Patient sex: F
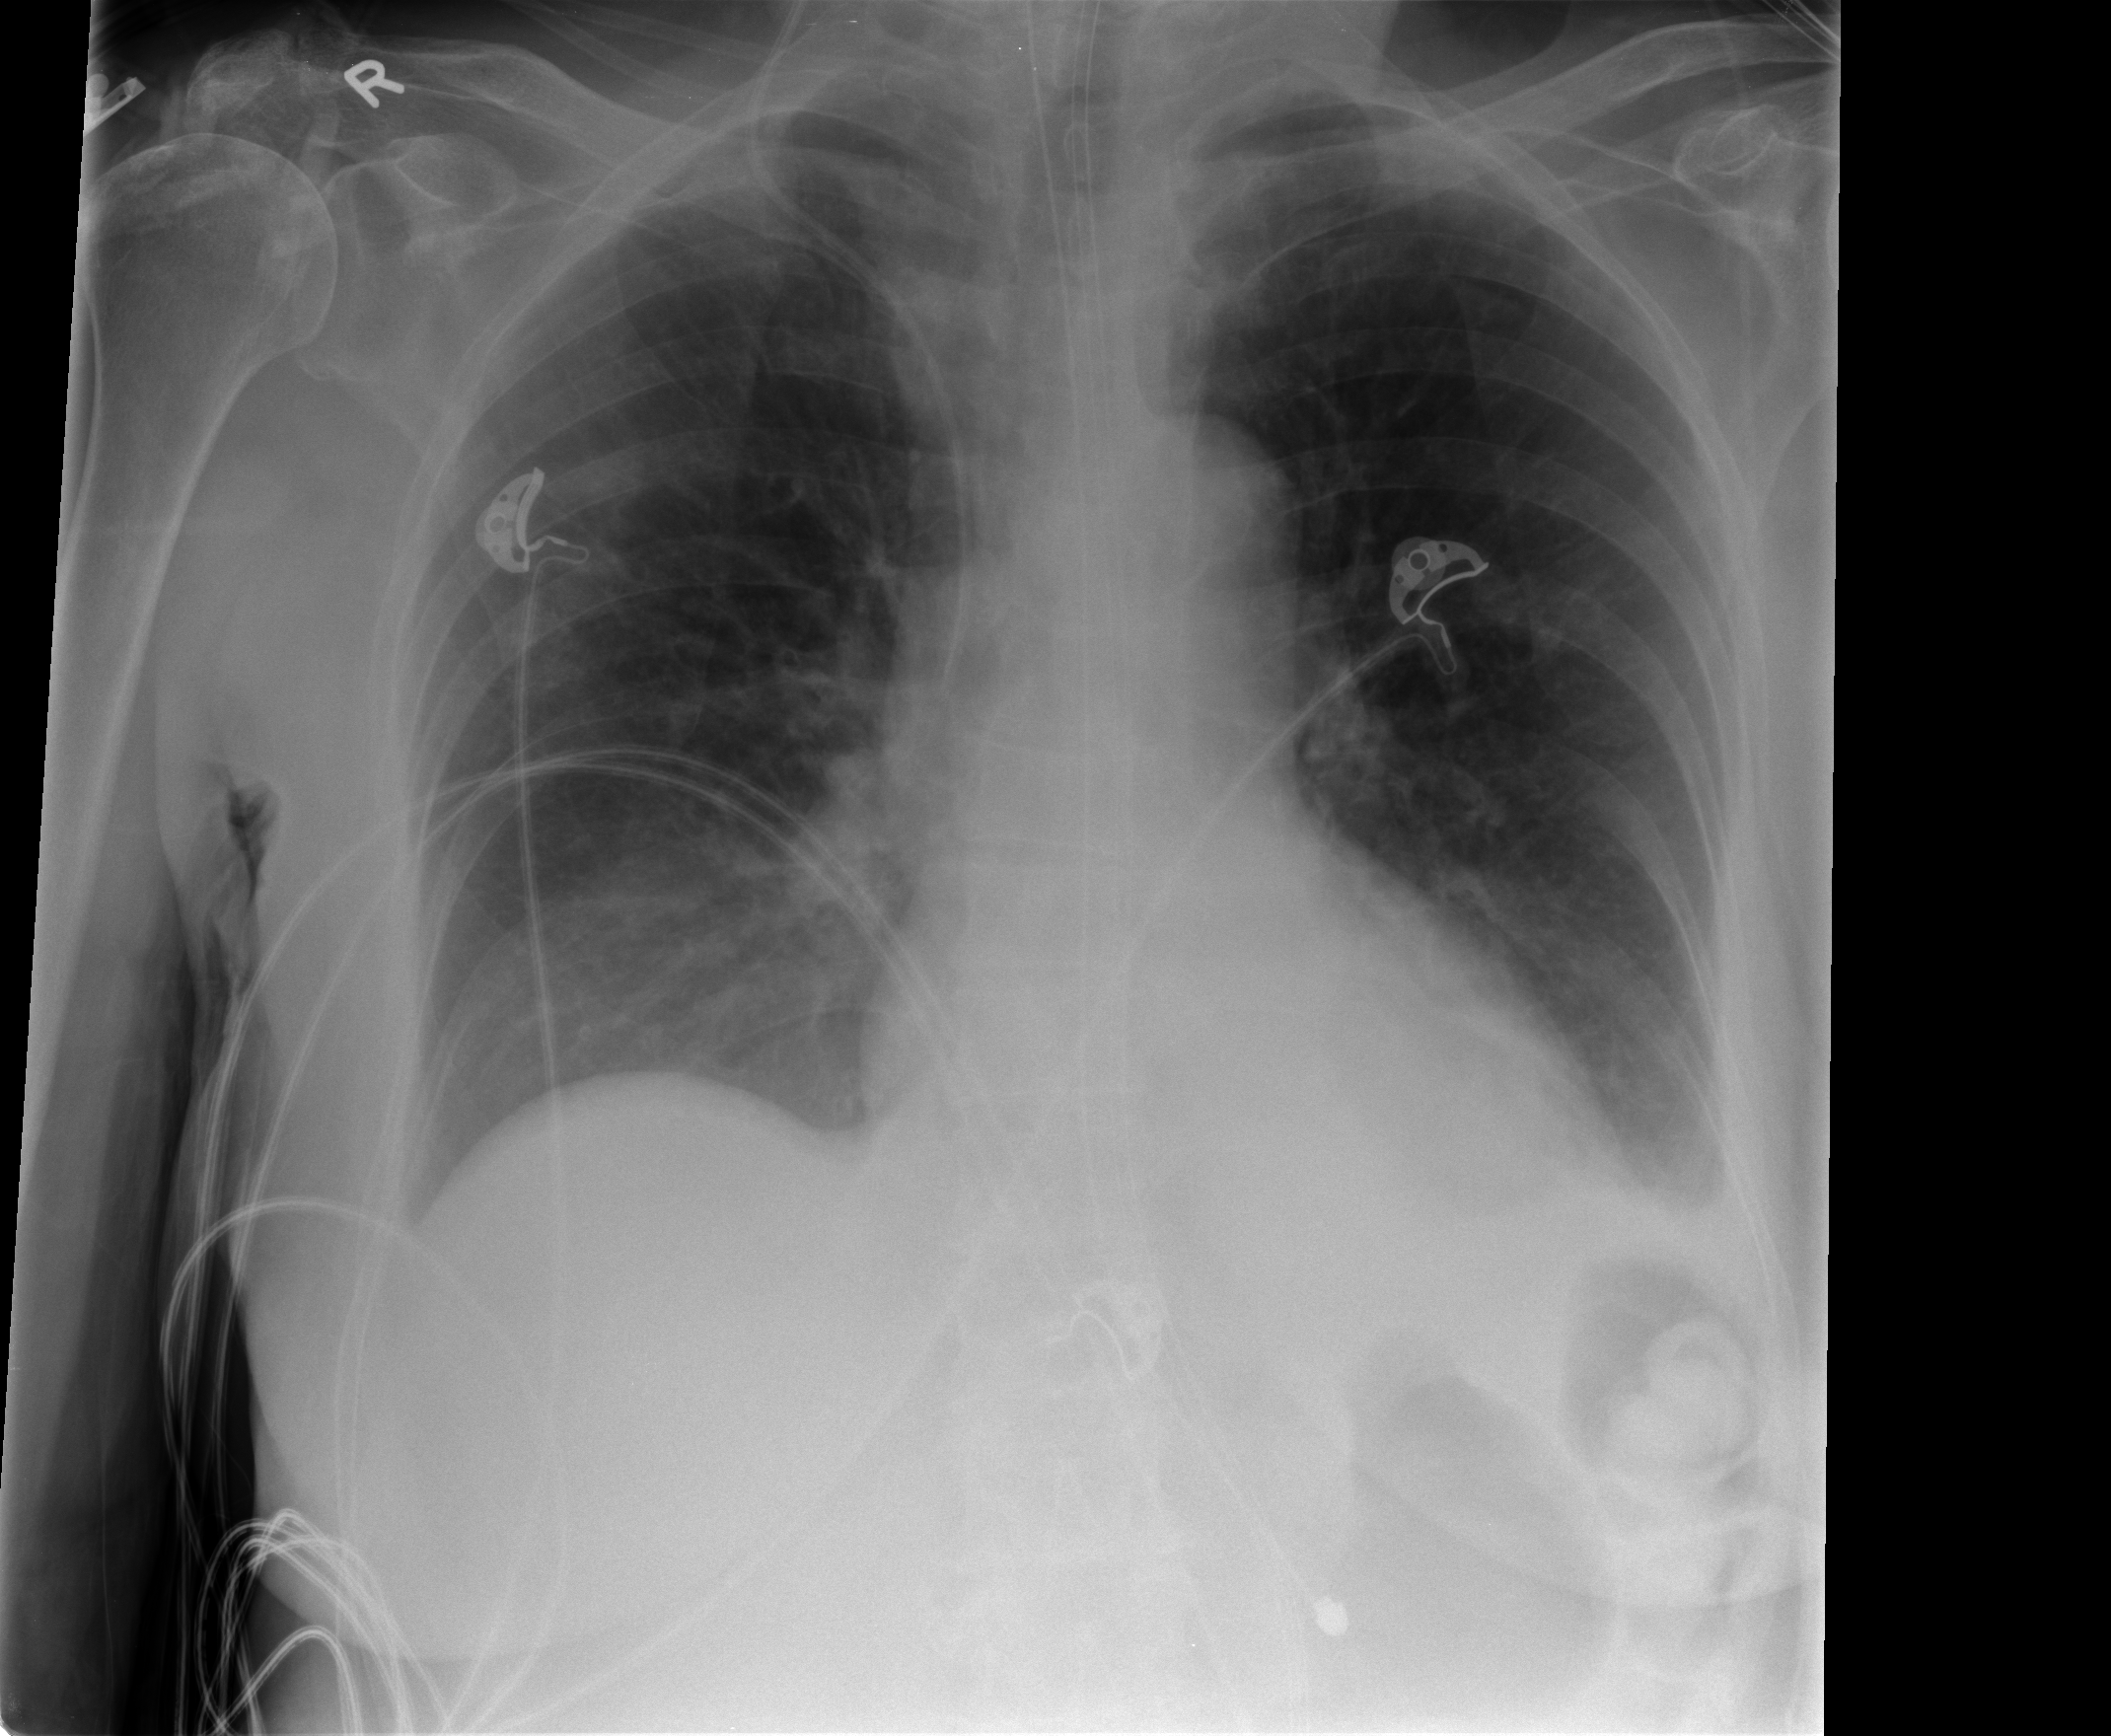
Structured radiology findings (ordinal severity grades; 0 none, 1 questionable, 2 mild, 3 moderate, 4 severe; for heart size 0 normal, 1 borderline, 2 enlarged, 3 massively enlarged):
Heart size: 0
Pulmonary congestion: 0
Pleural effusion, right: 0
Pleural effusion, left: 1
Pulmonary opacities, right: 1
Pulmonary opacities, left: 0
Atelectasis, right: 0
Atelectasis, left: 0